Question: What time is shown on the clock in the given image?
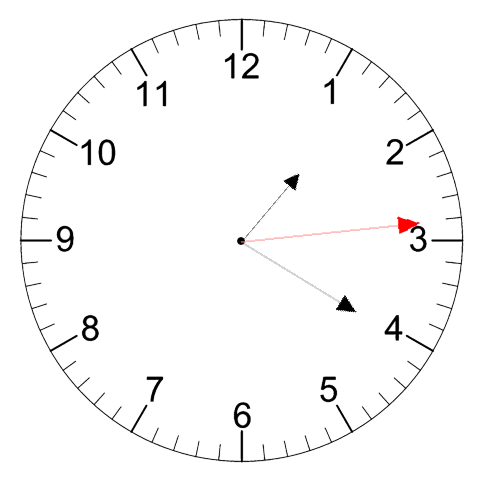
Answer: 01:20:14